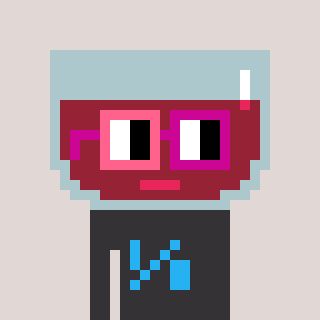
a pixel art character with square pink and red glasses, a wine-shaped head and a grayscale-colored body on a warm background